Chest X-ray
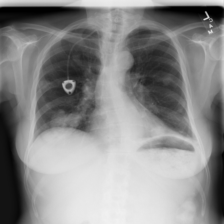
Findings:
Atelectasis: negative
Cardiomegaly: negative
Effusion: negative
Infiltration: negative
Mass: positive
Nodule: negative
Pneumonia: negative
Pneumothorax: negative
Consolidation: negative
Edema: negative
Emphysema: negative
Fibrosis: negative
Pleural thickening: negative
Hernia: negative